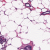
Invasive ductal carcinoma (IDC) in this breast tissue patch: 0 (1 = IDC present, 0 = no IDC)